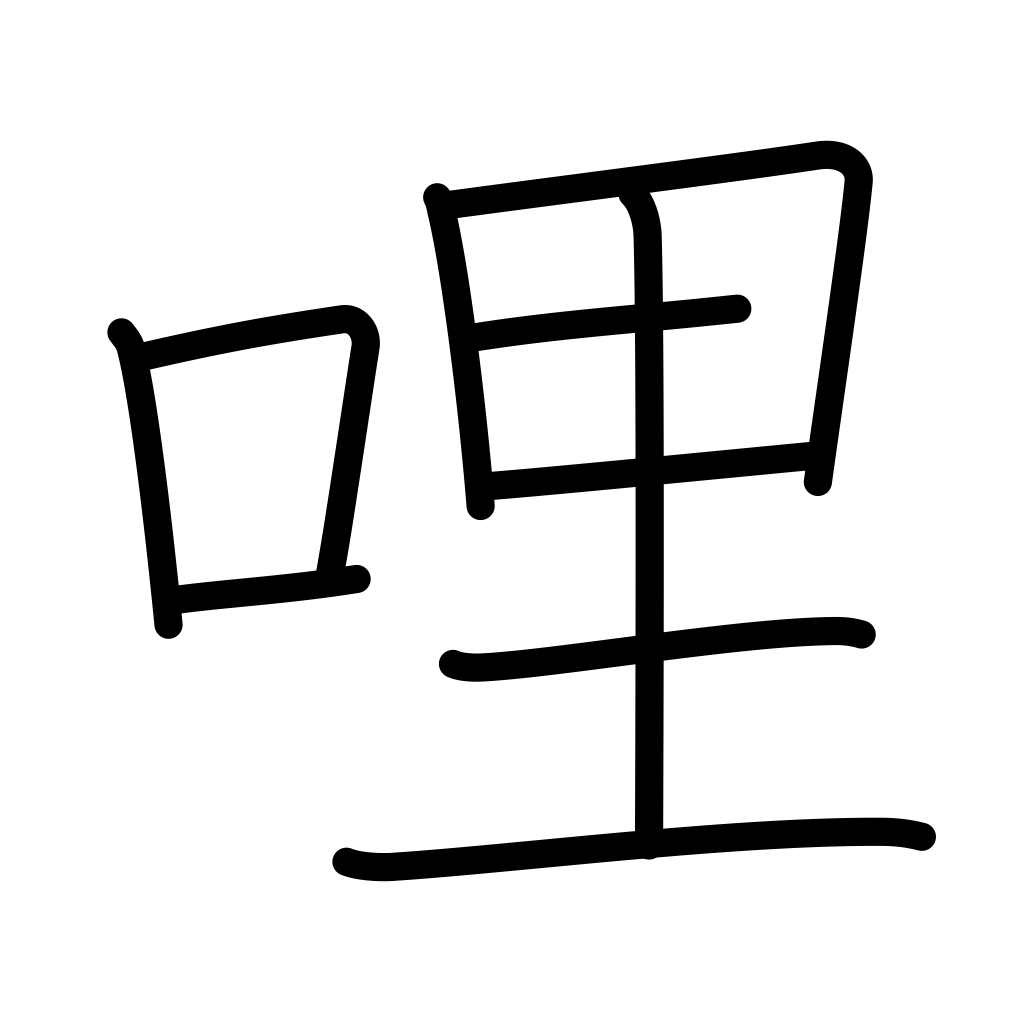
Meaning: mile